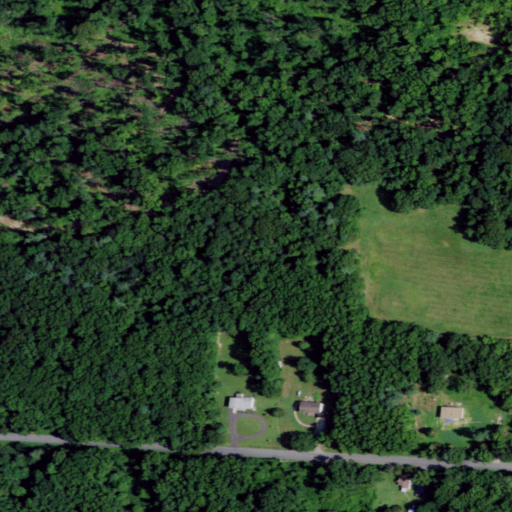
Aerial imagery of mountain in New Jersey named Big Mannington Hill containing deciduous forest, mixed forest, open development, cultivated crops, shrub, grassland, pasture, high intensity development, and medium intensity development